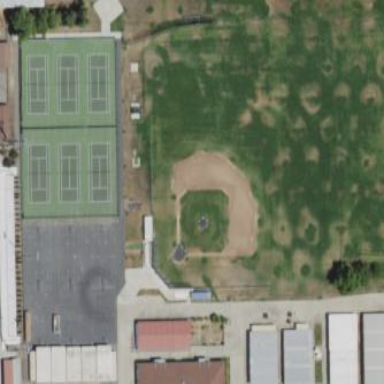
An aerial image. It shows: Baseball pitch for leisure land activities.